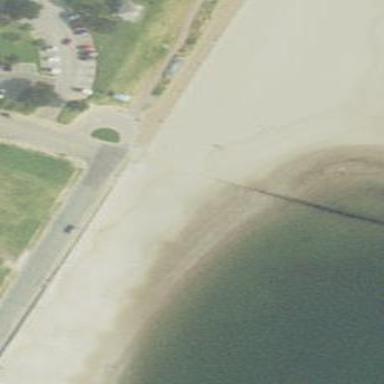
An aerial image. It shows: Sandy beach.